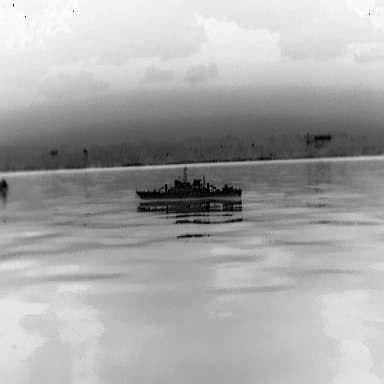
There is a warship in the infrared image.